Aerial crown-view tile of a tropical tree (Barro Colorado Island, Panama), acquired 20250512:
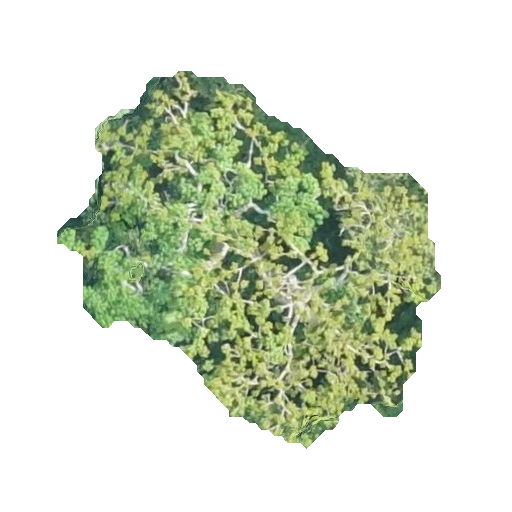
Species: Ceiba pentandra
GBIF accepted scientific name: Ceiba pentandra
Crown area: 130.886 m²